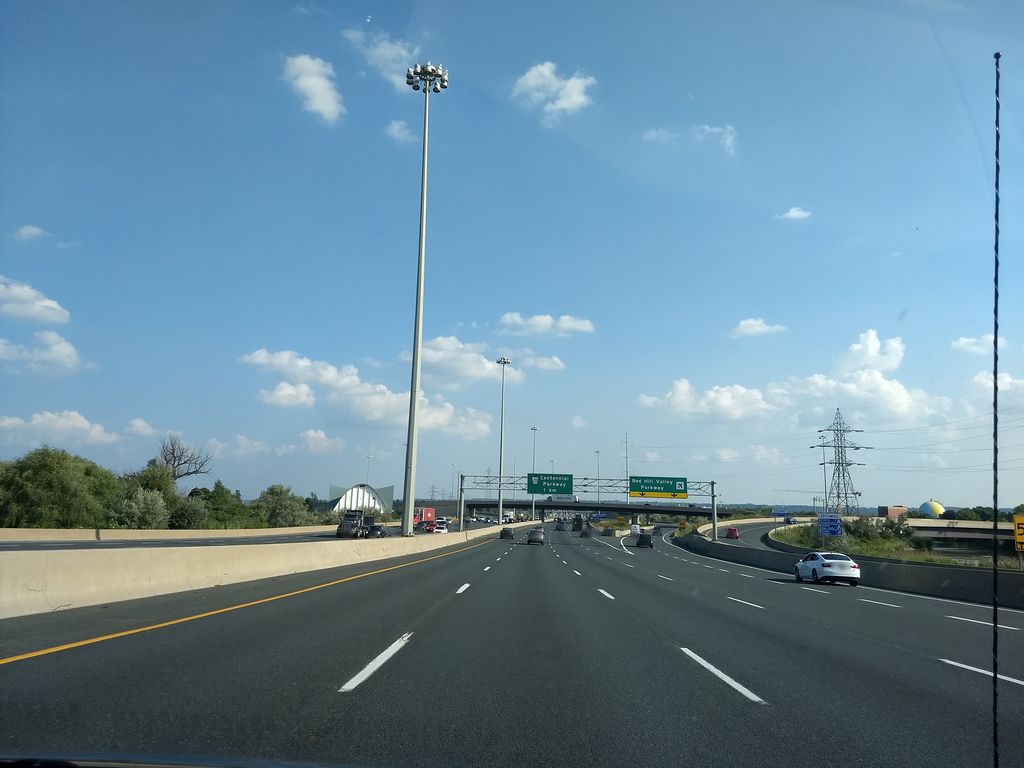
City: hamilton